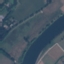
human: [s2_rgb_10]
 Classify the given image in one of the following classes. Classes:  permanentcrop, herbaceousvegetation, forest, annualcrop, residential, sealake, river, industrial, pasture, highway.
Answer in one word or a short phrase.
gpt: River